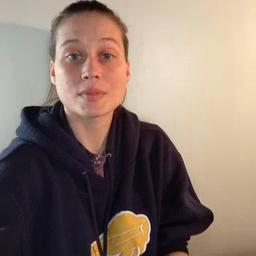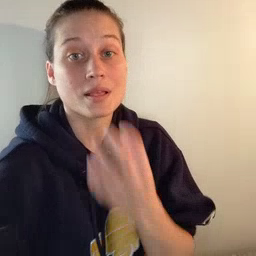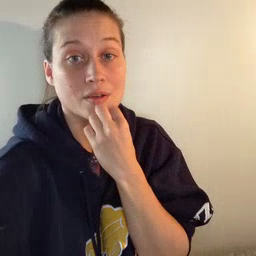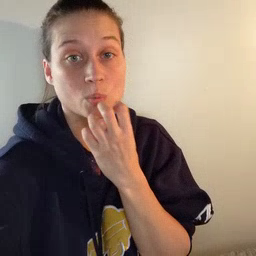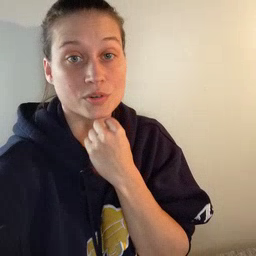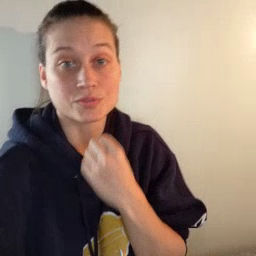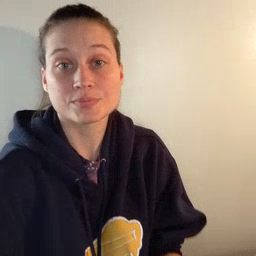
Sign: underwear